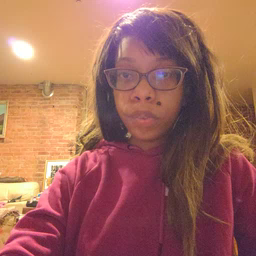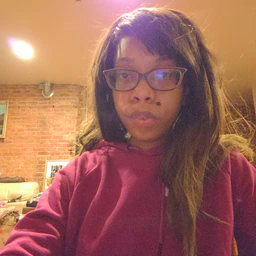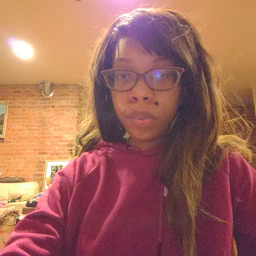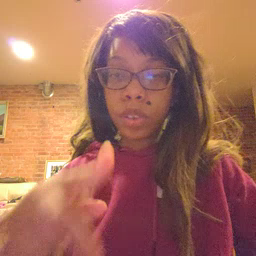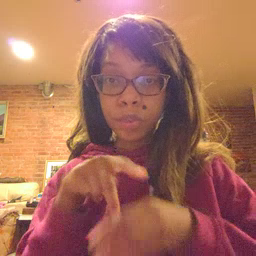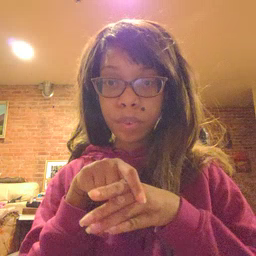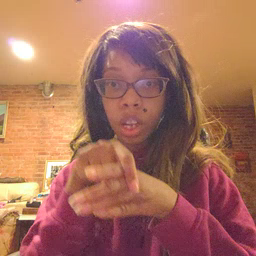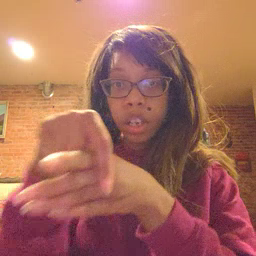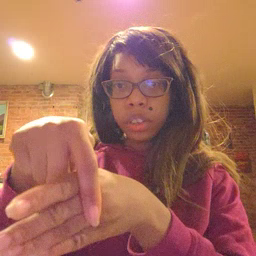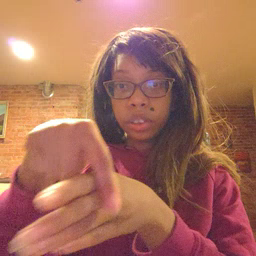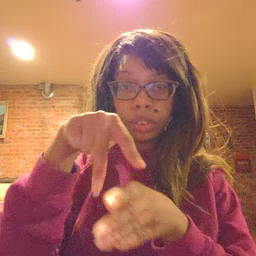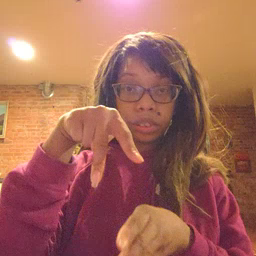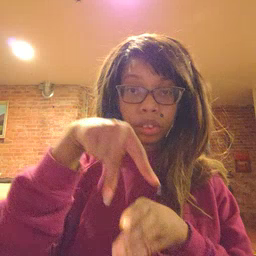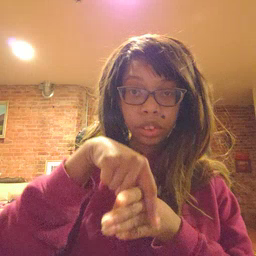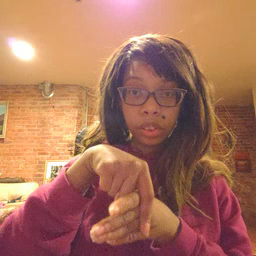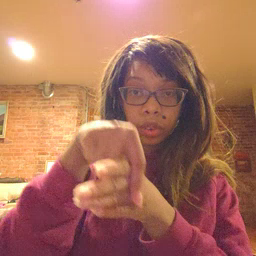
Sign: ride